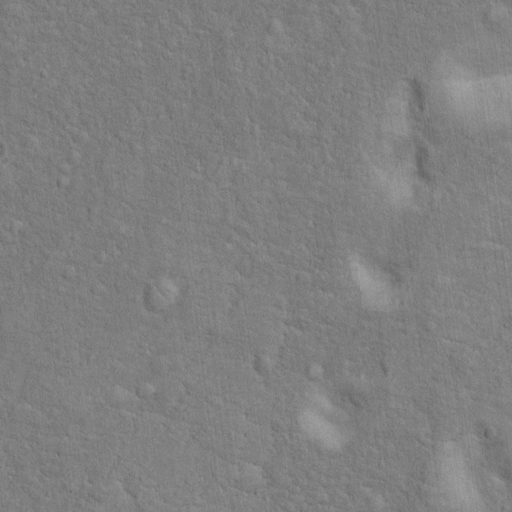
Classes present: Background, Cone